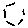
Label: hexagon